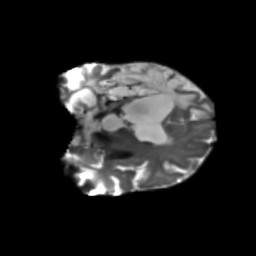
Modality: T2w
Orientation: coronal
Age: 71
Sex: female
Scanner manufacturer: siemens
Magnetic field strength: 3 T
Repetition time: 5.25 s
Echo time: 0.08 s